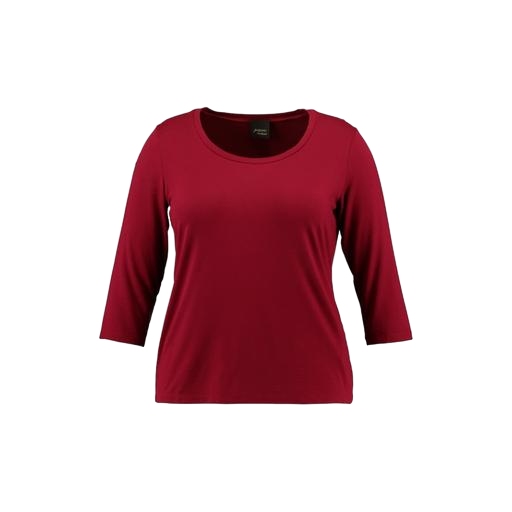
red three-quarter-sleeve scoop-neck t-shirt only macy, three-quarter sleeved jersey top, red plus size printed t-shirt only macy, white background